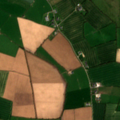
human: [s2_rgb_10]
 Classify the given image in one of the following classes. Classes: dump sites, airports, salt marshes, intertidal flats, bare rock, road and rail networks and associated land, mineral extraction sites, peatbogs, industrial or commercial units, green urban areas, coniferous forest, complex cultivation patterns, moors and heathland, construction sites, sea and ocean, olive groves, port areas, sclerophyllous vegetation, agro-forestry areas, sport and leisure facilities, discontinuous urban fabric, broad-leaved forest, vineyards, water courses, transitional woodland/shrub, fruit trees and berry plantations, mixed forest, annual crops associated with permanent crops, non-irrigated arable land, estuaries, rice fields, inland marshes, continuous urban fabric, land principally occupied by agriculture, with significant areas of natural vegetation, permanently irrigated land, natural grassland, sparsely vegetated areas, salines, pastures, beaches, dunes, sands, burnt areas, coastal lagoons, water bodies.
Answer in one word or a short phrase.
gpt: non-irrigated arable land, pastures